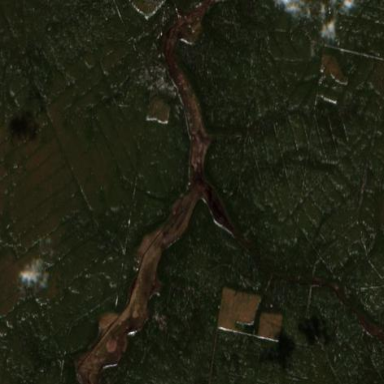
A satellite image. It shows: Bog wetland.